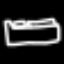
Label: bed